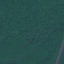
Label: Forest